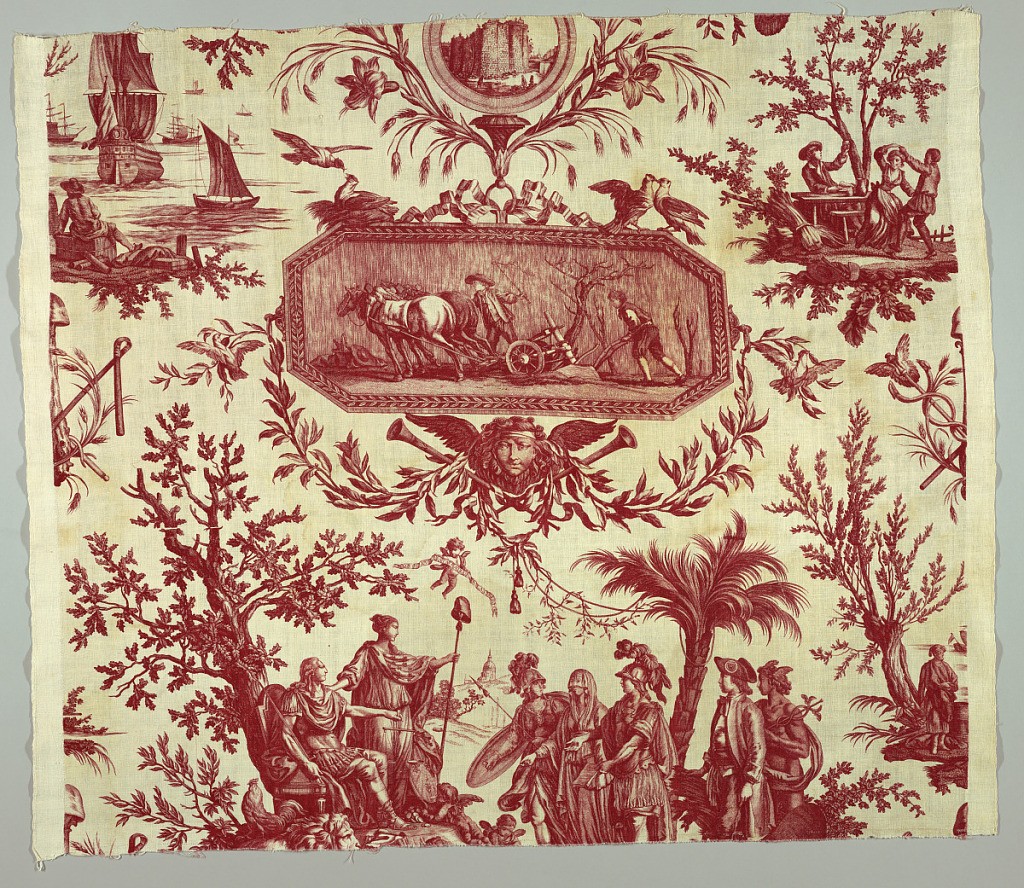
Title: Louis XVI restaurateur de la liberte
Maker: Oberkampf & Cie., Jouy-en-Josas, France, 1759–1815
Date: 1789
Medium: cotton Technique: printed by engraved plate on plain weave
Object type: Textile
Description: Design of seated  Louis XVI with a lion at his side, welcoming Liberty accompanied by Mars and Minerva; next to him a standing female figure holds a cap of liberty on a pike; to the right are a citizen and Mercury. Above a cartouche contains a scene of two peasants driving a plow pulled by two horses. There is a small circular medallion with a view of the Bastille being demolished and a banner bearing the inscription "Louis XVI restaurateur de la liberte" (Louis XVI, restorer of liberty). All in red on white ground.